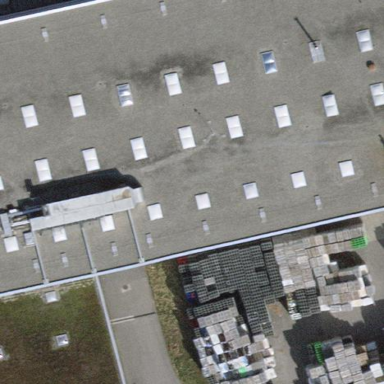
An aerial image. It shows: Commercial building.